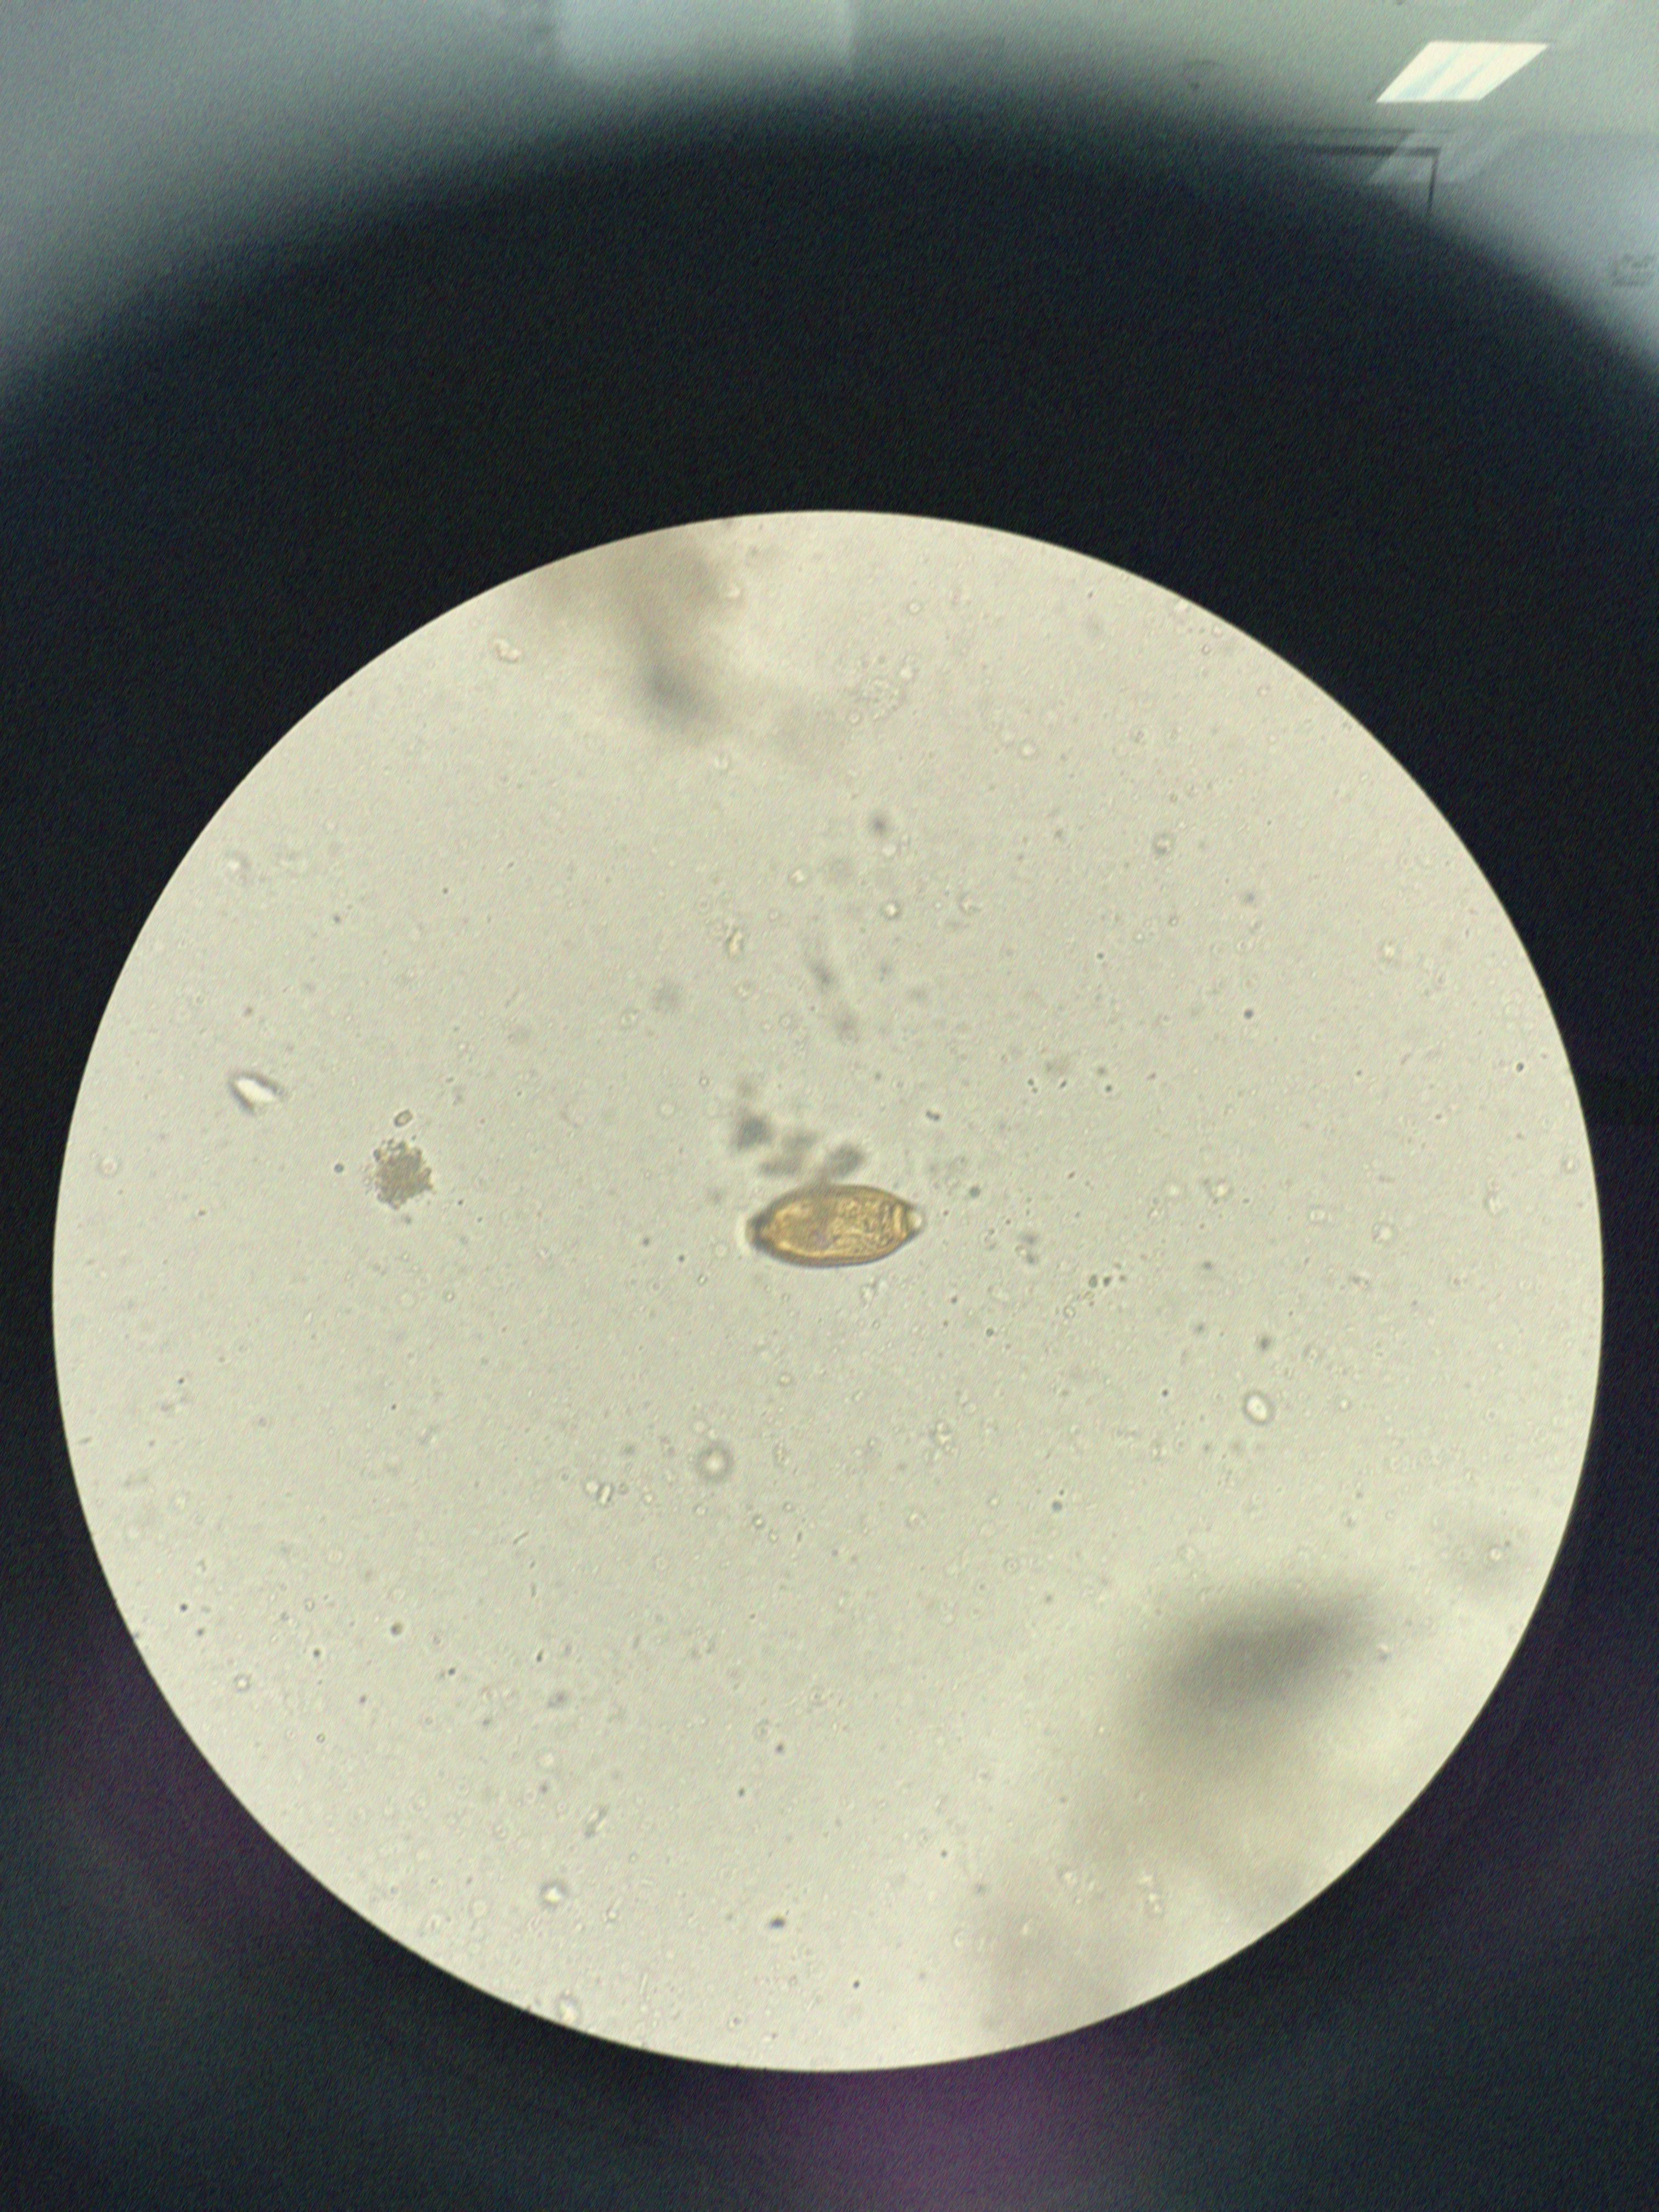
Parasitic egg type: Trichuris trichiura